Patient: sex M, age 42
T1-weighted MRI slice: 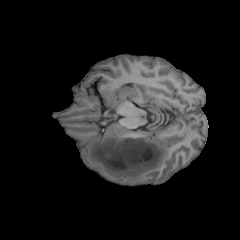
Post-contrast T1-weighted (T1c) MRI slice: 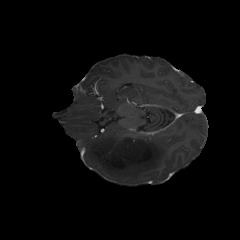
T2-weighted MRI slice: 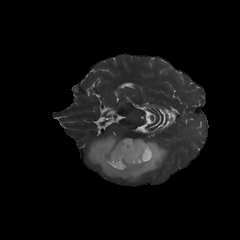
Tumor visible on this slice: yes
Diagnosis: Astrocytoma, IDH-mutant
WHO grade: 2